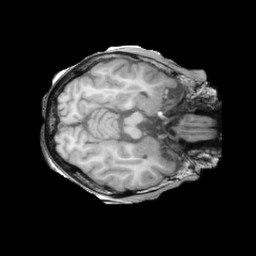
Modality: T1w
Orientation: axial
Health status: ill
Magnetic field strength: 3 T